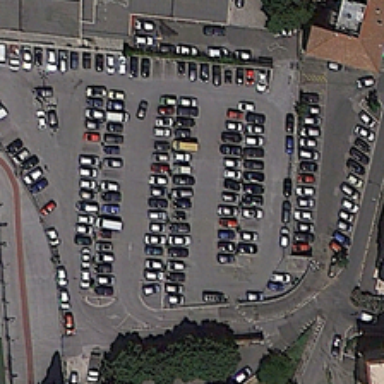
The cars were parked neatly on the road .